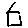
Label: house